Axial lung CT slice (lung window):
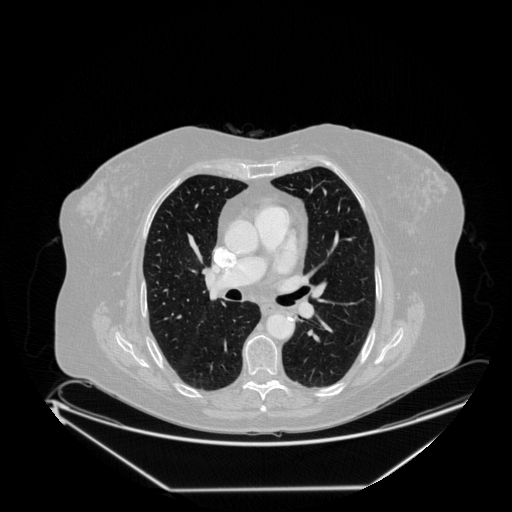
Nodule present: no